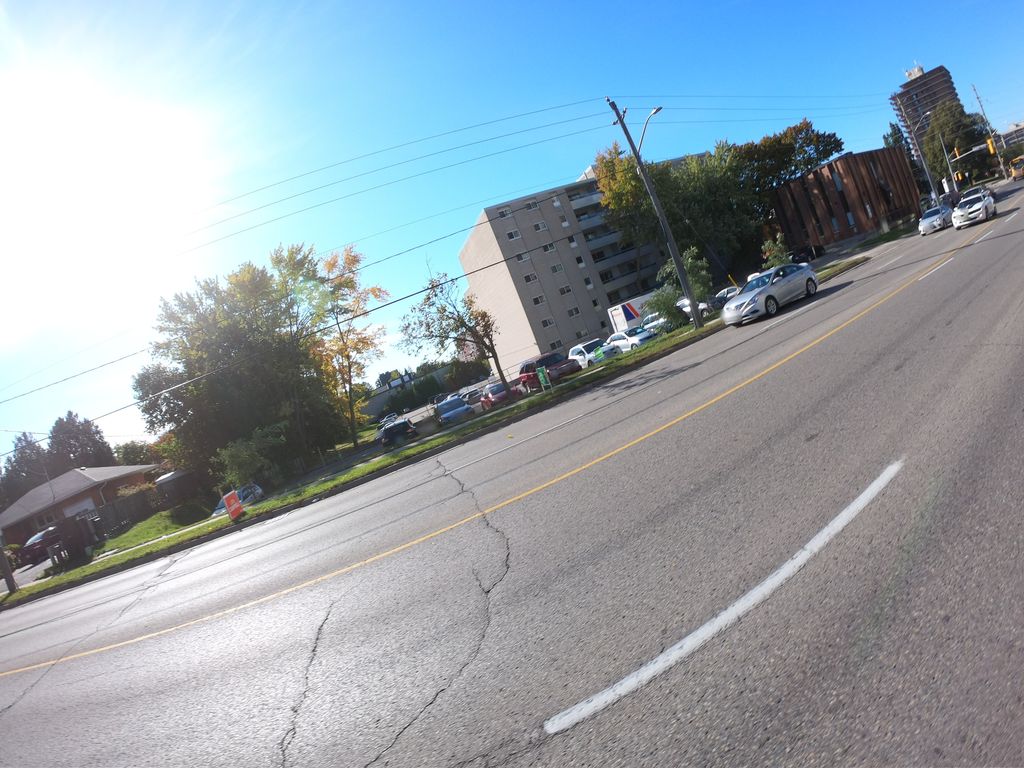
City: kitchener-waterloo